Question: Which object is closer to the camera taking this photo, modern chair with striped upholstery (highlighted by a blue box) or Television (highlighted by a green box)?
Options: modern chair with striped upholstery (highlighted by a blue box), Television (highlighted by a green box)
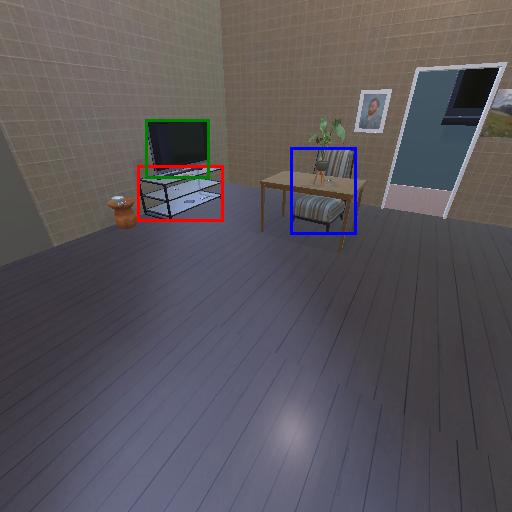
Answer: modern chair with striped upholstery (highlighted by a blue box)